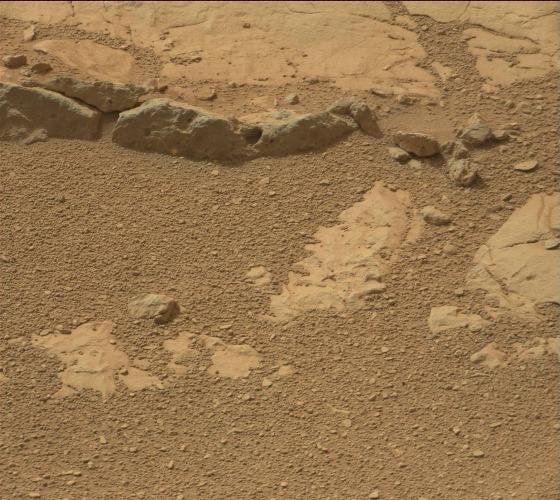
Terrain classes present: Bedrock, Gravel / Sand / Soil, Rock, Shadow